Aerial crown-view tile of a tropical tree (Barro Colorado Island, Panama), acquired 20240716:
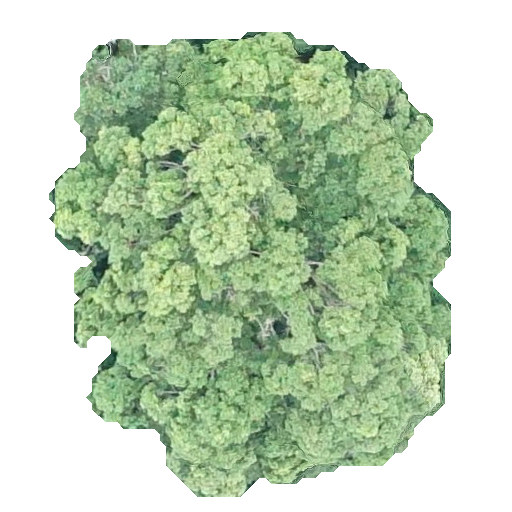
Species: Ocotea leptobotra
GBIF accepted scientific name: Ocotea leptobotra
Crown area: 227.716 m²